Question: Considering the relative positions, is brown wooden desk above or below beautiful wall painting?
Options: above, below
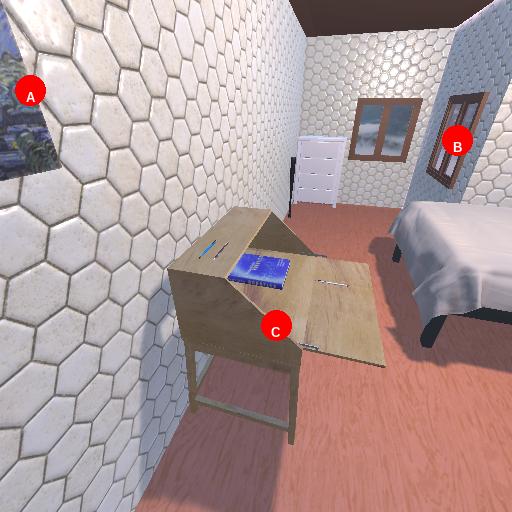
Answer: above